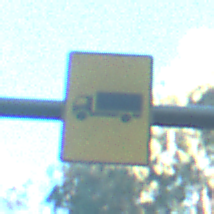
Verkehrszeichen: KFZZulaessigeGesamtmasse3Komma5TOhnePfeilsymbol
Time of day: MorningAfternoon
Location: Outdoor (Nature)
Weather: Clear
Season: NotSpecified
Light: Natural